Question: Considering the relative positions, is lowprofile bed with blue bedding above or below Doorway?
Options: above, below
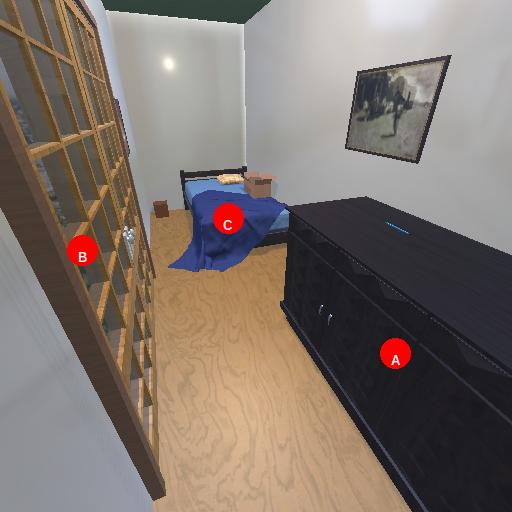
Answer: above